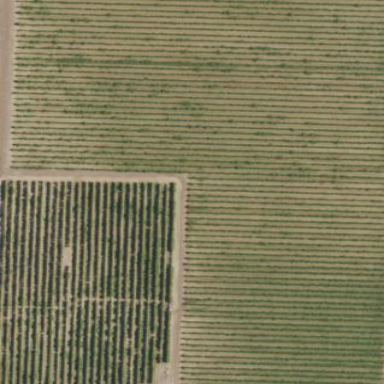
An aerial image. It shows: Vineyard.